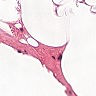
Metastatic tissue present: no